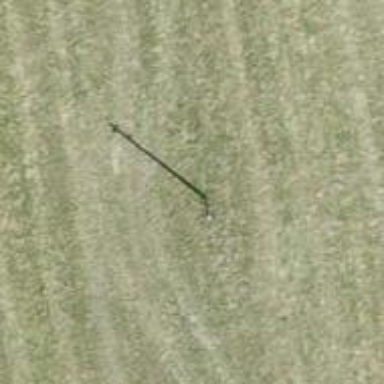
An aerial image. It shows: Power pole.